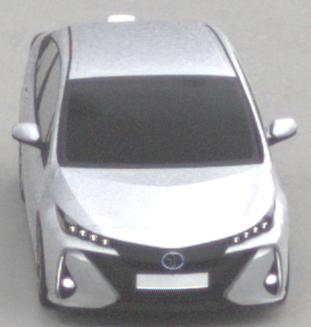
Make: Toyota
Model: Prius 1.8 Plug-In Hybrid
Detailed model: Prius (XW5) Plug-In
Model produced from: 2019/07
Model produced until: 2020/07
Doors: 5
Color: white
Road condition: wet road
Daytime: morning or afternoon
Contrast: low contrast